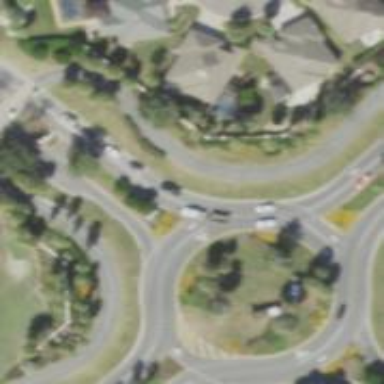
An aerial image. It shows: Secondary road leading to roundabout.